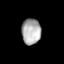
Tissue: lung
Cell type: Endothelial cells
Senescence score: 0.2187
Nuclear area (px): 482
Mean DAPI intensity: 173.849